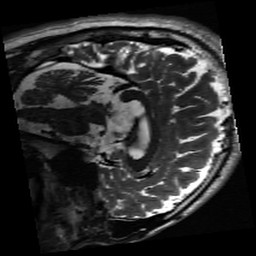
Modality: inplaneT2
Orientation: sagittal